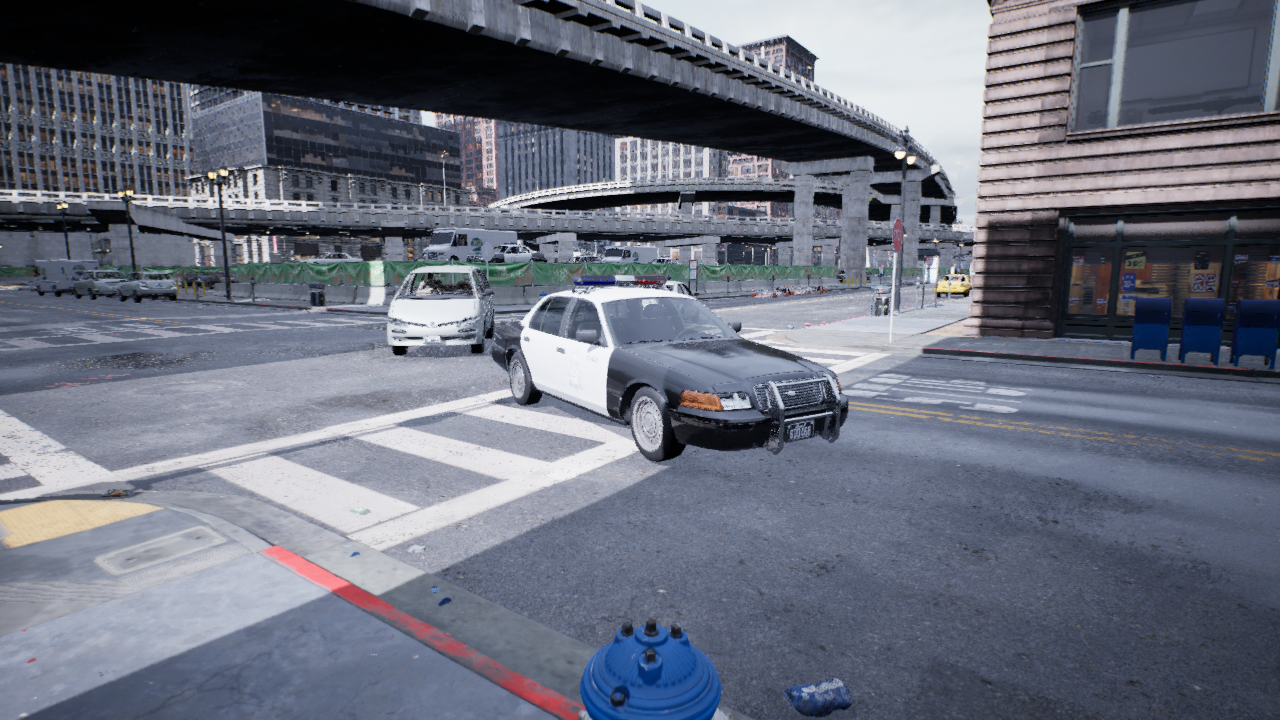
Venue: intersection
Lighting: overcast
Vehicle rig: sedan